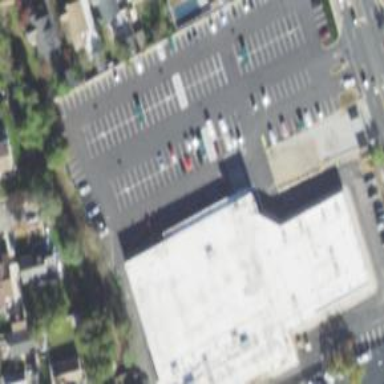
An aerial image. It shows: Commercial building.